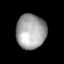
Tissue: lung
Cell type: Others
Senescence score: 0.1804
Nuclear area (px): 1011
Mean DAPI intensity: 163.852